Question: I am wondering with this behavior. In my application I am getting data from server , or my own created database. ( I clone server database)
'''
.replaceAll ( "
" , "<br/>" ) ;
'''
When the data is come from server that it replace. But When data is get from sqlite database its unable to replace the above. As I have try '.replaceAll ( "a" , "??" ) ;' and its working.
The database data is
> Bradley Ambrose is the freelance cameraman who recorded the John Key and John Banks tea meeting.
He intentionally placed a black bag with a recording device on the table where Key and Banks were sitting, although he claims it was a mistake, If that were true then how did so many people get a copy of it???
Also this guy bloody changed his name from Brad White what the hell is this guy an international man of mystery or something.
I have also debug that issue in detail. But the is not replaced even code is executed the above line successfully.
I have also try
'''
replaceAll ( "
" , "<br/>" )
replaceAll ( "
" , "<br/>" )
'''
There is debugging picture.

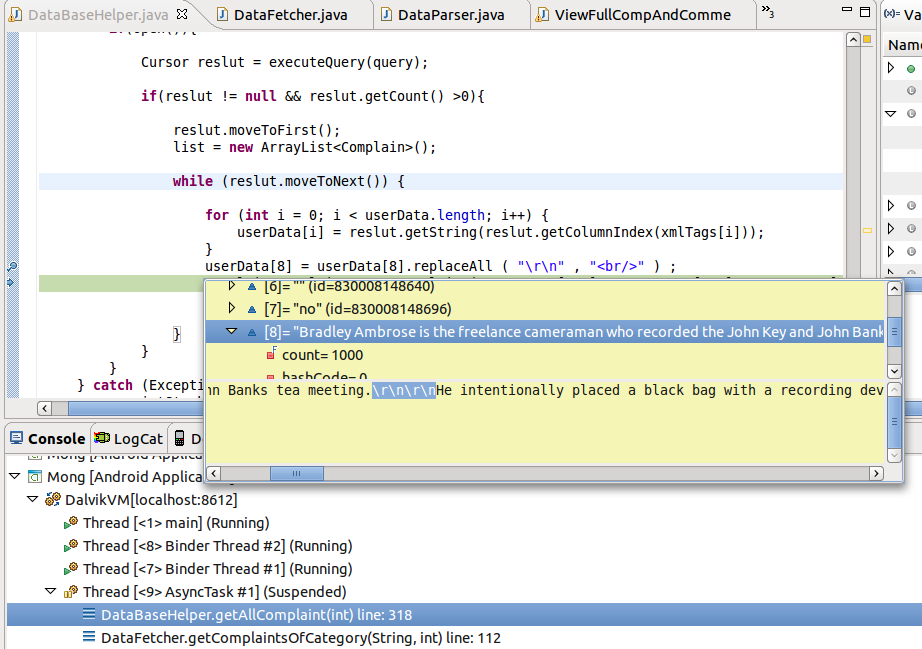
Answer: Does the input string contain actual CR and LF characters or pairs of \ and r and \ and n?
The regex won't work in latter case. It would require '.replaceAll("\\r\\n" , "<br/>")'